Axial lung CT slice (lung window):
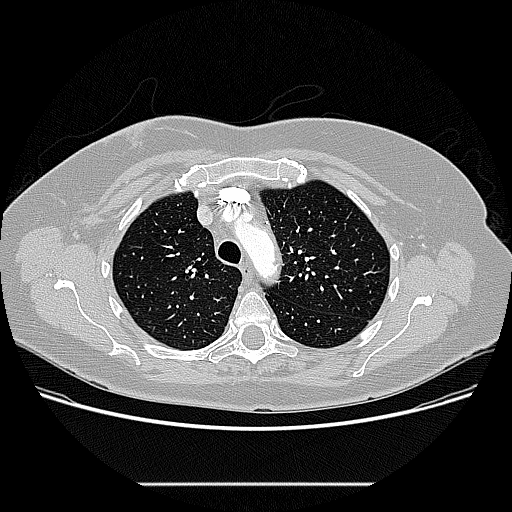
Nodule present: no